Interaction volume radius: 5 \u00c5
Interaction volume height: 50 \u00c5
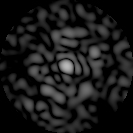
Disorder parameter: 0.8555